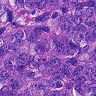
Metastatic tissue present: yes